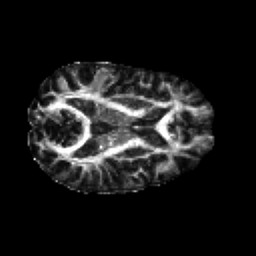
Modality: FA
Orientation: axial
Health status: healthy
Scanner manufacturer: philips
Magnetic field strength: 3 T
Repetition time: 9.75 s
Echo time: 0.092 s